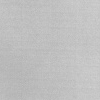
Atmospheric dust classification: dusty